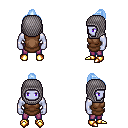
a pixel art fantasy rpg character, male body template, dark elf, purple skin, brown tunic, magenta pants, white cyan short topknot hairstyle, chain hood, gold boots, four views (front, back, left, right), 2x2 character sprite sheet, small pixel art, hard edges, no anti-aliasing